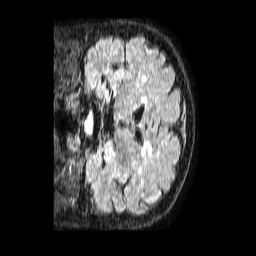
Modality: FLAIR
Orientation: coronal
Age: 79
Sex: male
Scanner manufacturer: philips
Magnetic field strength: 1.5 T
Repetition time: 4.8 s
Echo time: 0.3 s